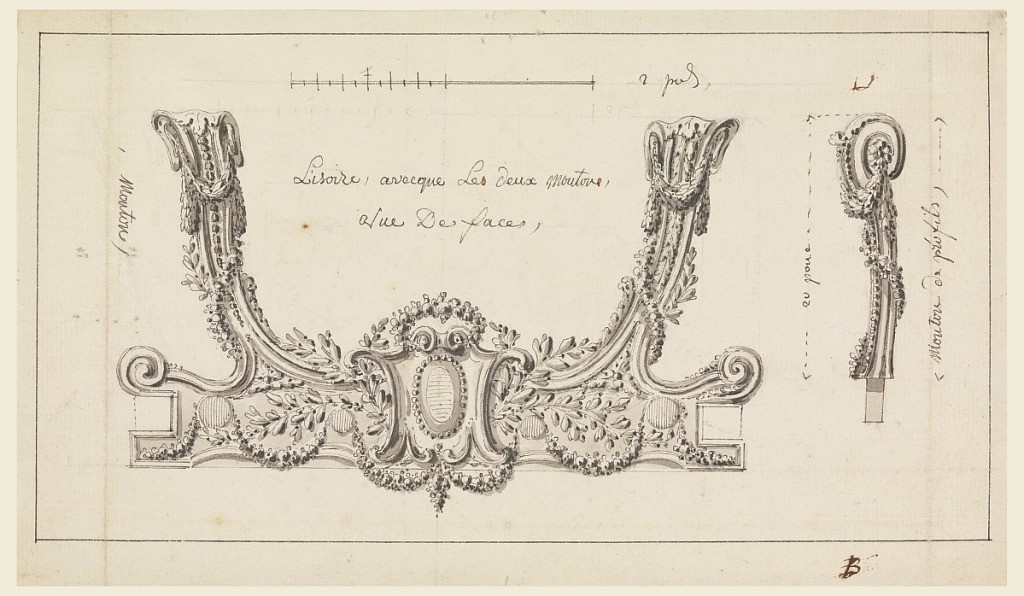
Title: Design for Carriage Understructure
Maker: Richard de Lalonde, French, active 1780–96
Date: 1780
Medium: Pen and black ink, brush and wash, graphite on white laid paper
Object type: Drawing
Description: Profile of the beam is shown beside the elevation of the understructure which is decorated with a beaded oval at center within a shield, garlands at top and bottom, volutes at either side. At top, scale: 2 pied. Framing lines.